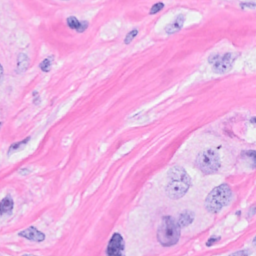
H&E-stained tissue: Breast